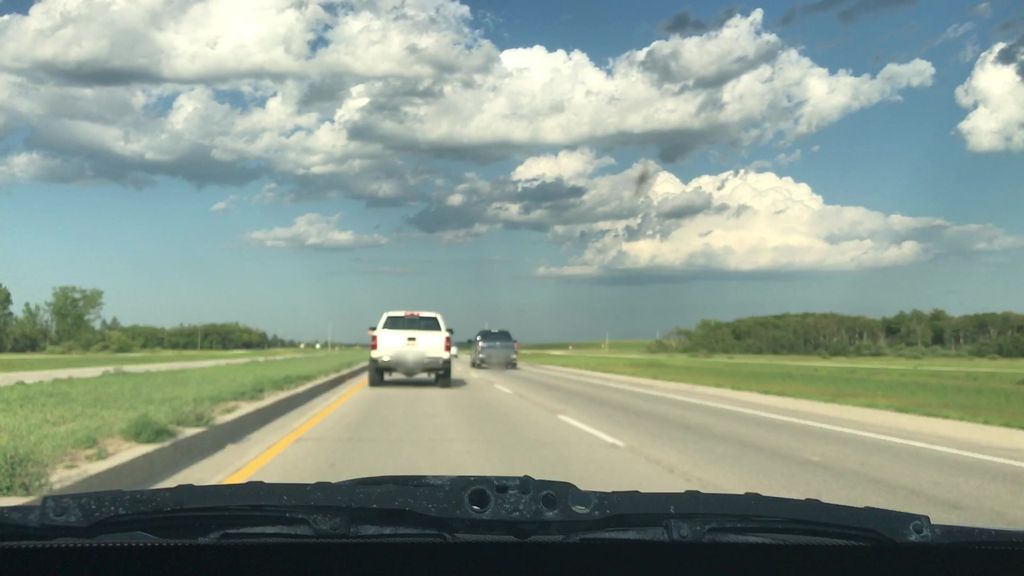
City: winnipeg